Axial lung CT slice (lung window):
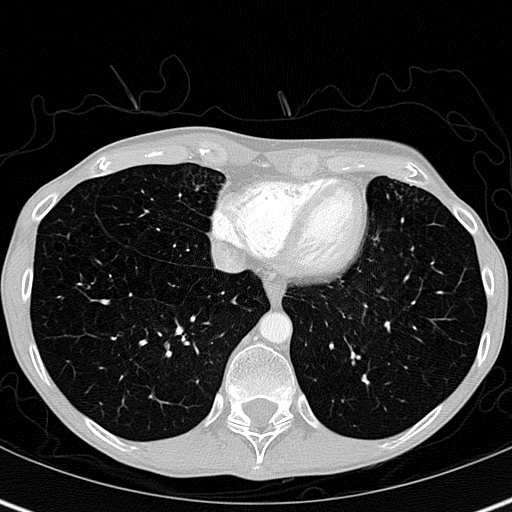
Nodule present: no